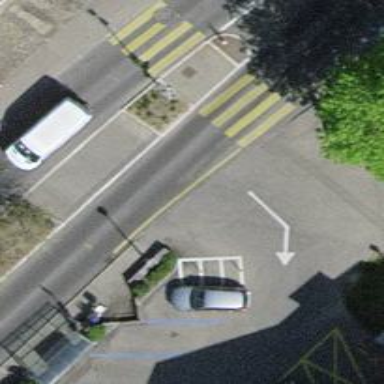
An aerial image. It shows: Unmarked crossing on the road.